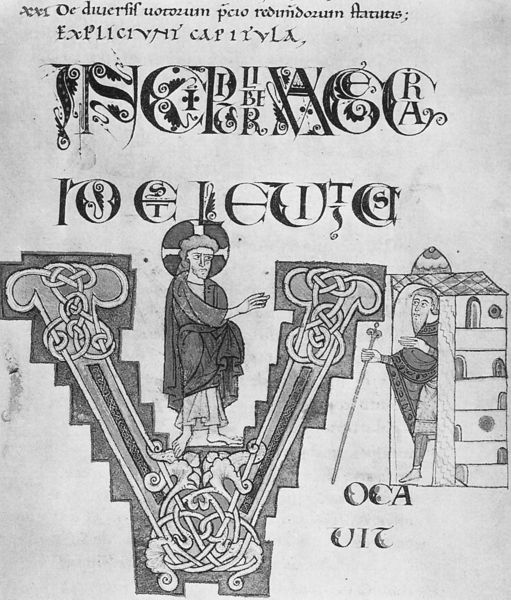
Titel: Bibel
Standort: Herkunftsregion: (Aquitanien) (EU - Aquitanien)
Institution: Paris, Bibliothèque Nationale
Schlagwörter: gott, hand, mann, weiß, gebäude, haus, bibel, johannes, mensch, kirche, gewand, turm, schrift, stab, mauer, grafik, figuren, bischof, eingang, buch, burg, glaube, kreuz, religion, druck, schwarz-weiß, titel, seite, text, buchstabe, buchstaben, initiale, titelblatt, buchseite, deckblatt, heiligenschein, christus, jesus, mittelalter, erhoben, stadtmauer, heiliger, heilige, urkunde, emblem, heiland, bulle, christentum, handschrift, flechtwerk, latein, kreuznimbus, einsiedler, einlass, buchmalerei, codex, irisch, karolingisch, v, jeiliger